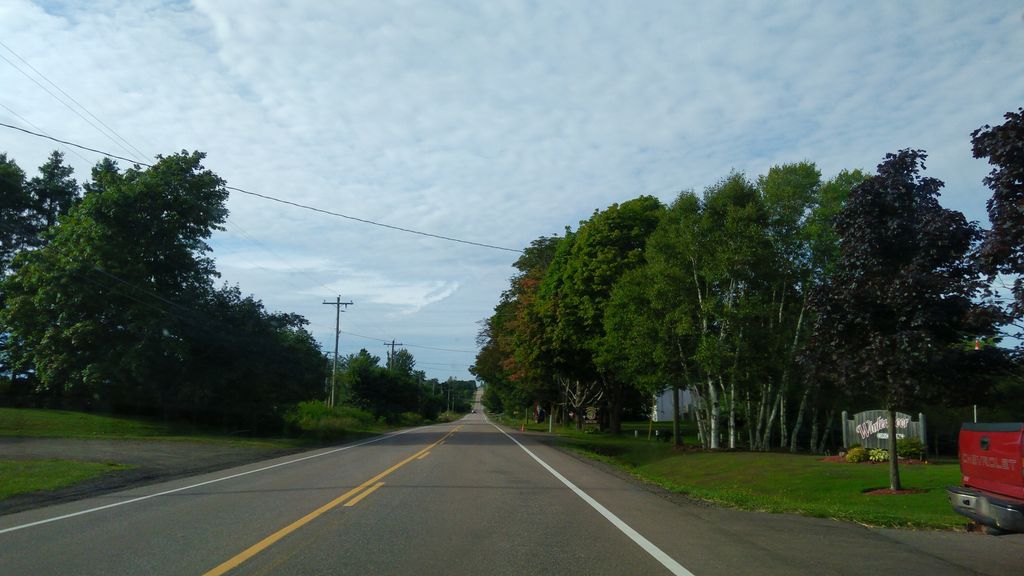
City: charlottetown